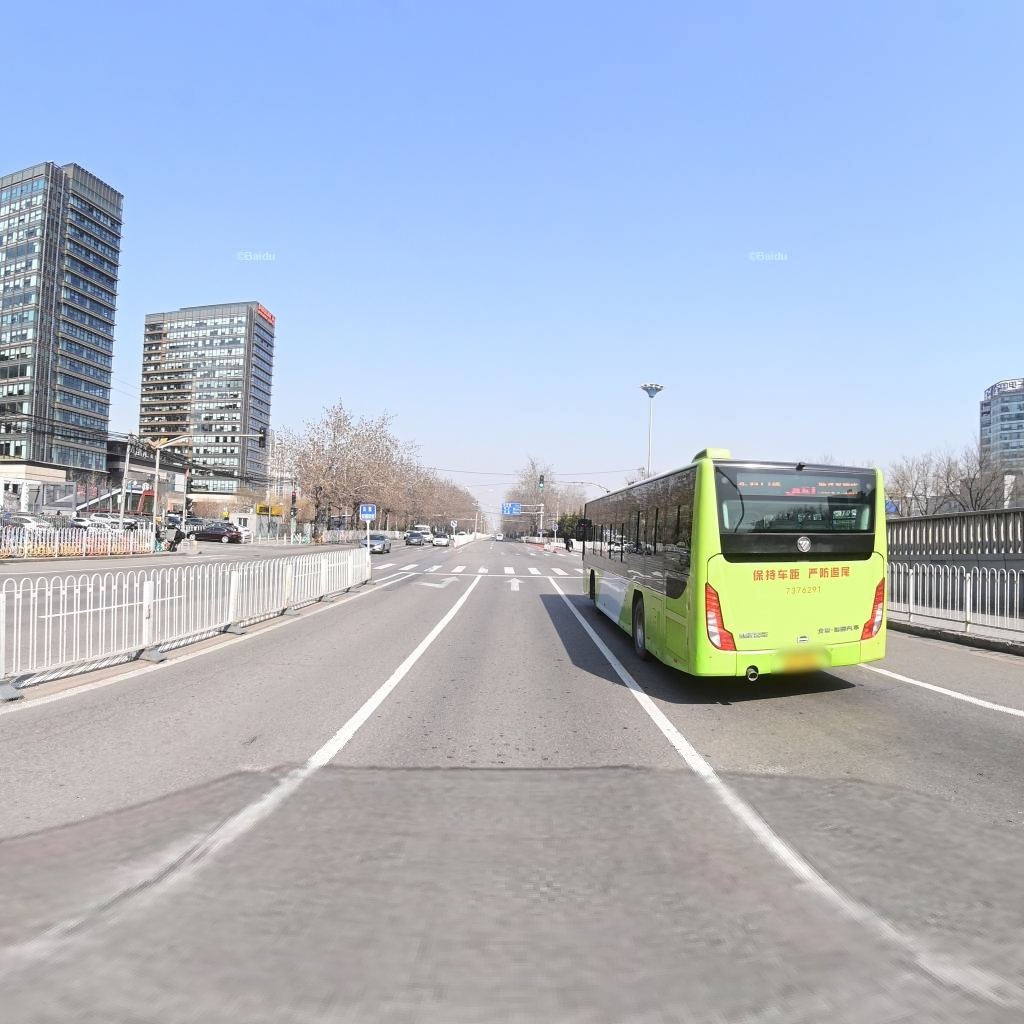
Region: Chaoyang
Road damage annotations: alligator crack